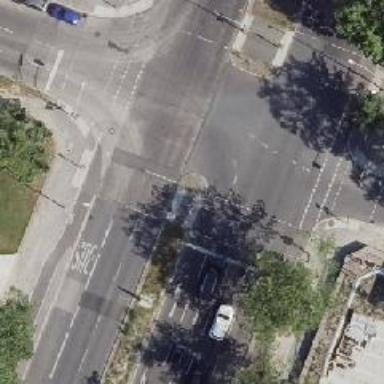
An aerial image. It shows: Road crossing with traffic signals.